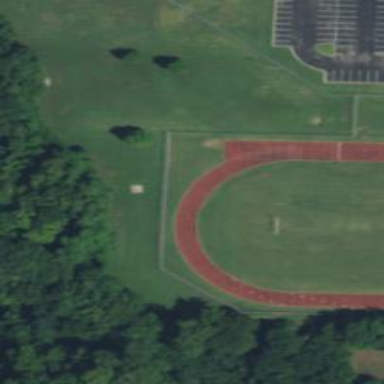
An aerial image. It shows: Track in leisure land.